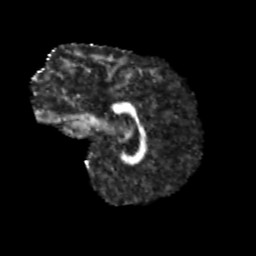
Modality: FA
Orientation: sagittal
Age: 9
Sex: male
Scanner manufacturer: siemens
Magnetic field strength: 3 T
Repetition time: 3.8 s
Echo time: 0.07 s